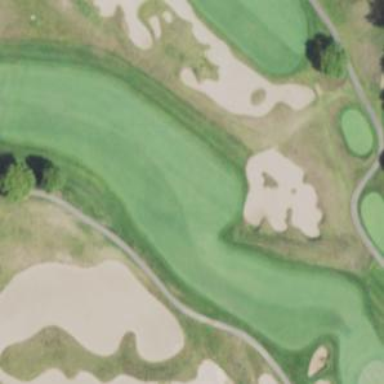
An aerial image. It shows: View of golf hole.